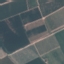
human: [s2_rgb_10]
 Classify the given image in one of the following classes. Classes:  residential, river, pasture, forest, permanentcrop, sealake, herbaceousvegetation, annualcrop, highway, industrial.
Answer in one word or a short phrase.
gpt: PermanentCrop